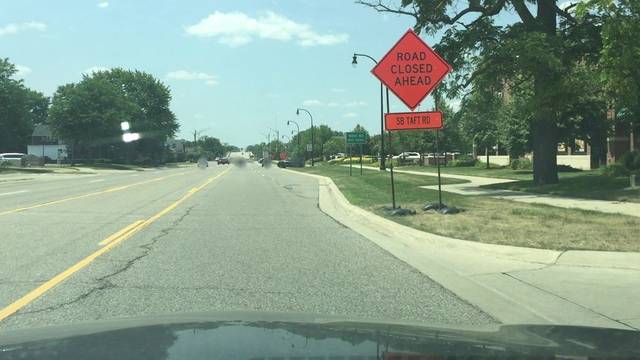
Region: United States
Coordinates: 42.48, -83.472